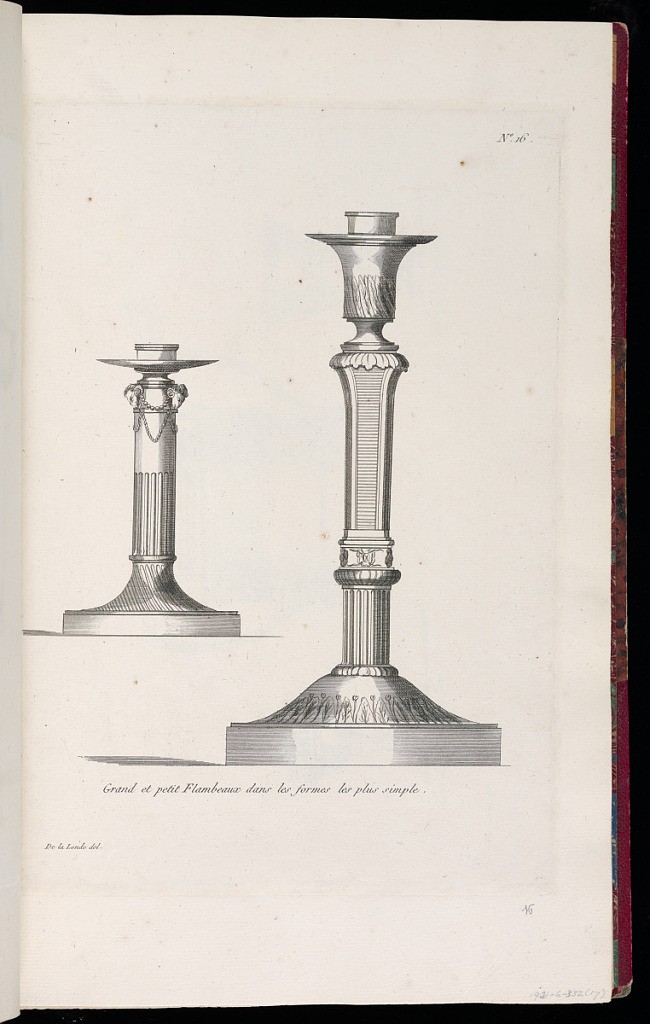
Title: Grand et petit Flambeaux dans les formes les plus simple
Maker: Richard de Lalonde, French, active 1780–96
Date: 1788–1796
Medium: Etching on off-white laid paper
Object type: Print
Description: Designs for a large and small candlesticks decorated with ornament motifs including ram head, bead and rope garland, fluting, lancet leaf, rosette, gadrooning. The plate is numbered.